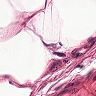
Metastatic tissue present: no